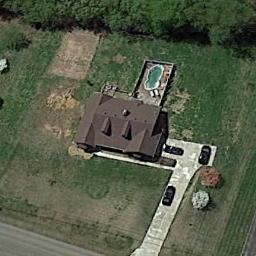
Label: residential